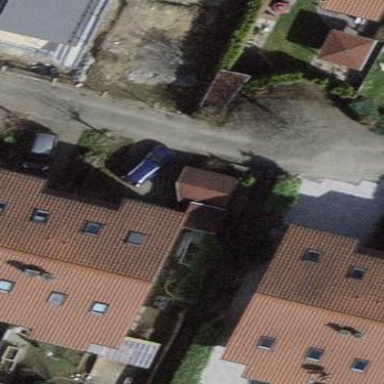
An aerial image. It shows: Terrace building.